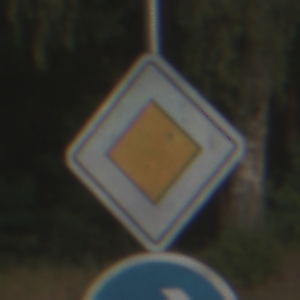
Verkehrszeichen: Vorfahrtsstrasse
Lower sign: VorgeschriebeneFahrtrichtungRechts
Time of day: SunriseSunset
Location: Outdoor (Nature)
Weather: PartlyCloudy
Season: NotSpecified
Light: Natural